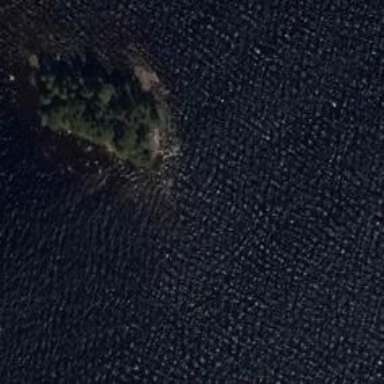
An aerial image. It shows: Islet covered with needle-leaved woodland.